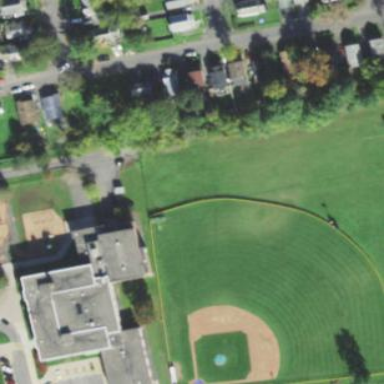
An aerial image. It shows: Baseball pitch for leisure and sports activities.